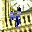
Label: 4